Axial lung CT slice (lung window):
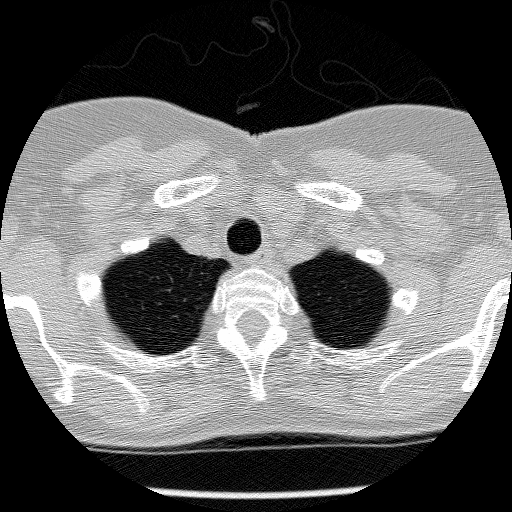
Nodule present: no